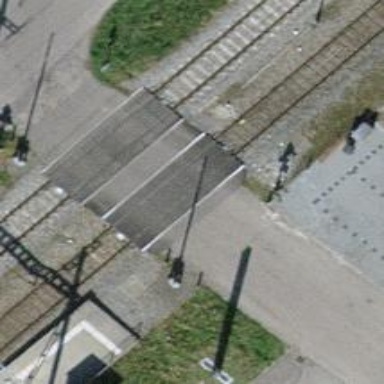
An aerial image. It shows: Full barrier level crossing on railway.